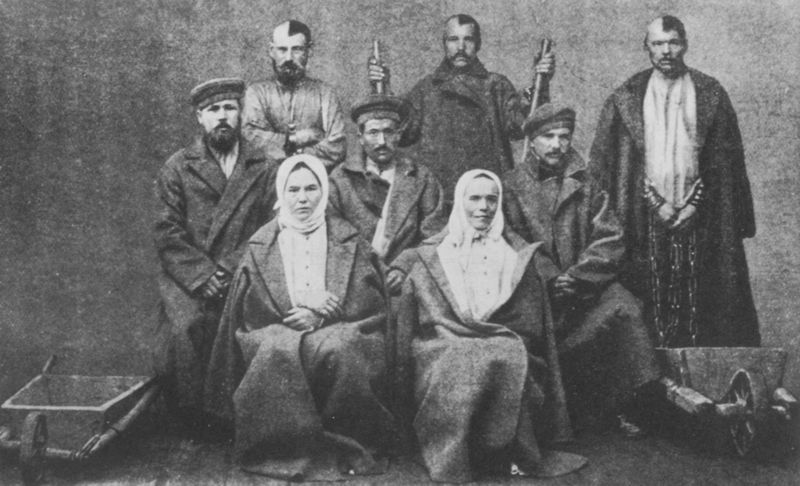
Titel: Sträflinge in Sibirien und auf Sachalin
Künstler: Russischer Photograph
Standort: Helsinki
Institution: Helsingin yliopistom kirjasto
Schlagwörter: gruppe, mann, weiß, frauen, menschen, sitzen, braun, frau, frisur, grau, haar, hut, hüte, mund, männer, nase, schwarz, blick, bart, bärte, mütze, mützen, schnurrbart, augen, kleidung, stehen, gruppenportrait, gruppenporträt, hände, portrait, porträt, kalt, haare, mantel, tücher, decke, familie, karren, räder, stab, arbeiten, russland, kette, winter, arbeiter, rad, schubkarre, schubkarren, wagen, soldaten, nasen, kopftuch, foto, fotografie, photographie, schwarz-weiss, waffen, jacken, ketten, stöcke, mäntel, gruppenbild, halbglatze, photo, stäbe, sklave, gefangene, kopftücher, gewehre, gefangener, alte frau, russen, alte frauen, osten, schnurrbärte, gruppenfoto, rasur, sträflinge, danke, dekcen, halbglatzen, rebellen